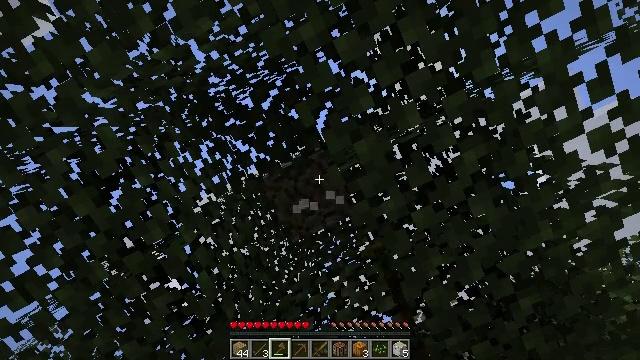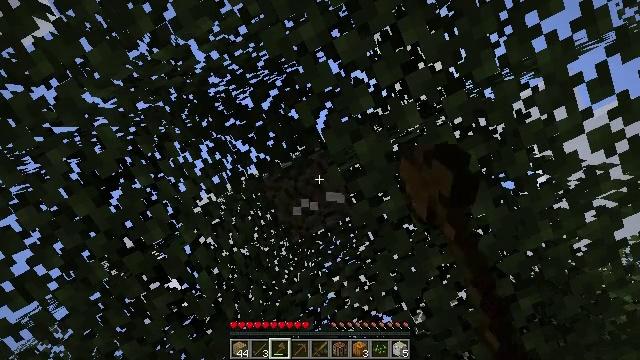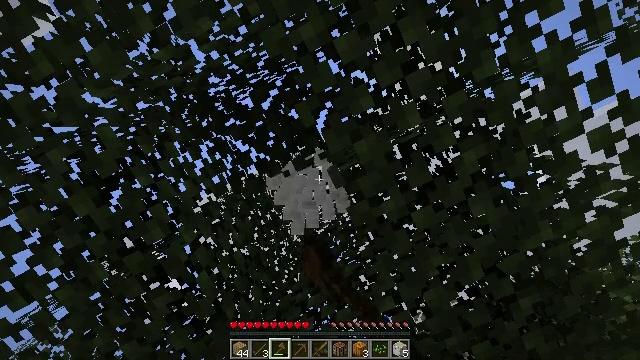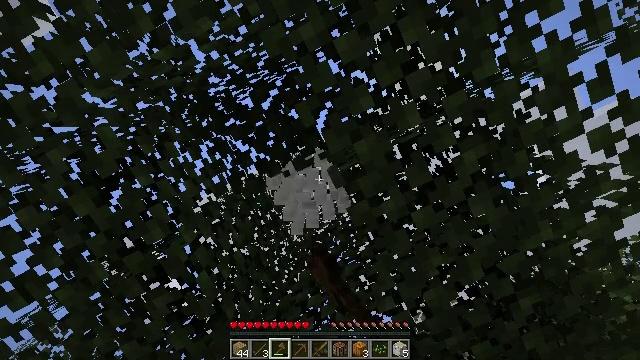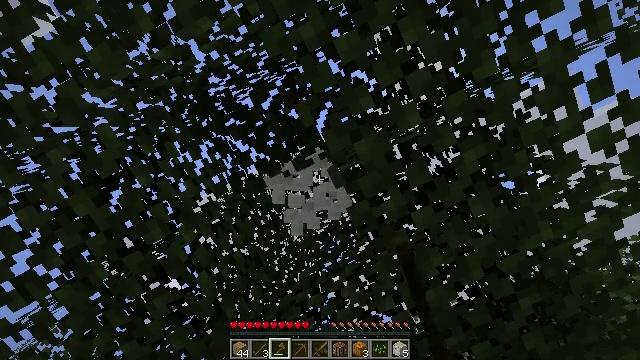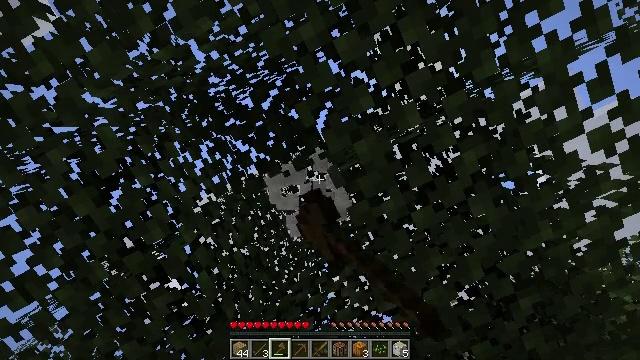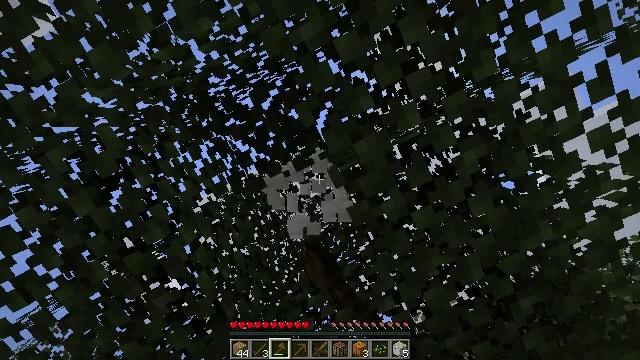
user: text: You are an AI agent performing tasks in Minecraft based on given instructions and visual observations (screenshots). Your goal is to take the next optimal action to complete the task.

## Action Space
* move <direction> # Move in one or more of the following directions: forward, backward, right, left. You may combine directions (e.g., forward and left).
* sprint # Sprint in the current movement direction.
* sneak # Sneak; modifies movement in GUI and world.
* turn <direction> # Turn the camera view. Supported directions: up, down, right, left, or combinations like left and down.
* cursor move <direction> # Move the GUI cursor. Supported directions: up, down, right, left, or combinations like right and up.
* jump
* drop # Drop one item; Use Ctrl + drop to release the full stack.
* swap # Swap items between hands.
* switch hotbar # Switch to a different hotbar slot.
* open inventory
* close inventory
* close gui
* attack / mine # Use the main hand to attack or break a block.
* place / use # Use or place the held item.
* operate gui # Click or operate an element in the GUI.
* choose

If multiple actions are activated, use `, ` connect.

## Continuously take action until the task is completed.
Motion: motion action
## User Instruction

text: Break the birch log in the forest.
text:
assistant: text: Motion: attack / mine
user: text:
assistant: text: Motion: attack / mine
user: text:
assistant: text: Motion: attack / mine
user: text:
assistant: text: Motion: attack / mine
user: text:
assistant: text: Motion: attack / mine
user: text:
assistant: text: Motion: attack / mine
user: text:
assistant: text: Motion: attack / mine